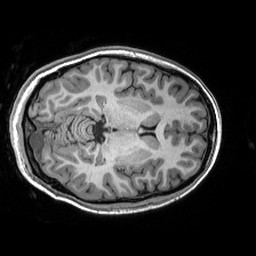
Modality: T1w
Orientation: axial
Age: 25
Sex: female
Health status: healthy
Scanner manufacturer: siemens
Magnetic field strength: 3 T
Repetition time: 2.53 s
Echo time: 0.00288 s